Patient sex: M
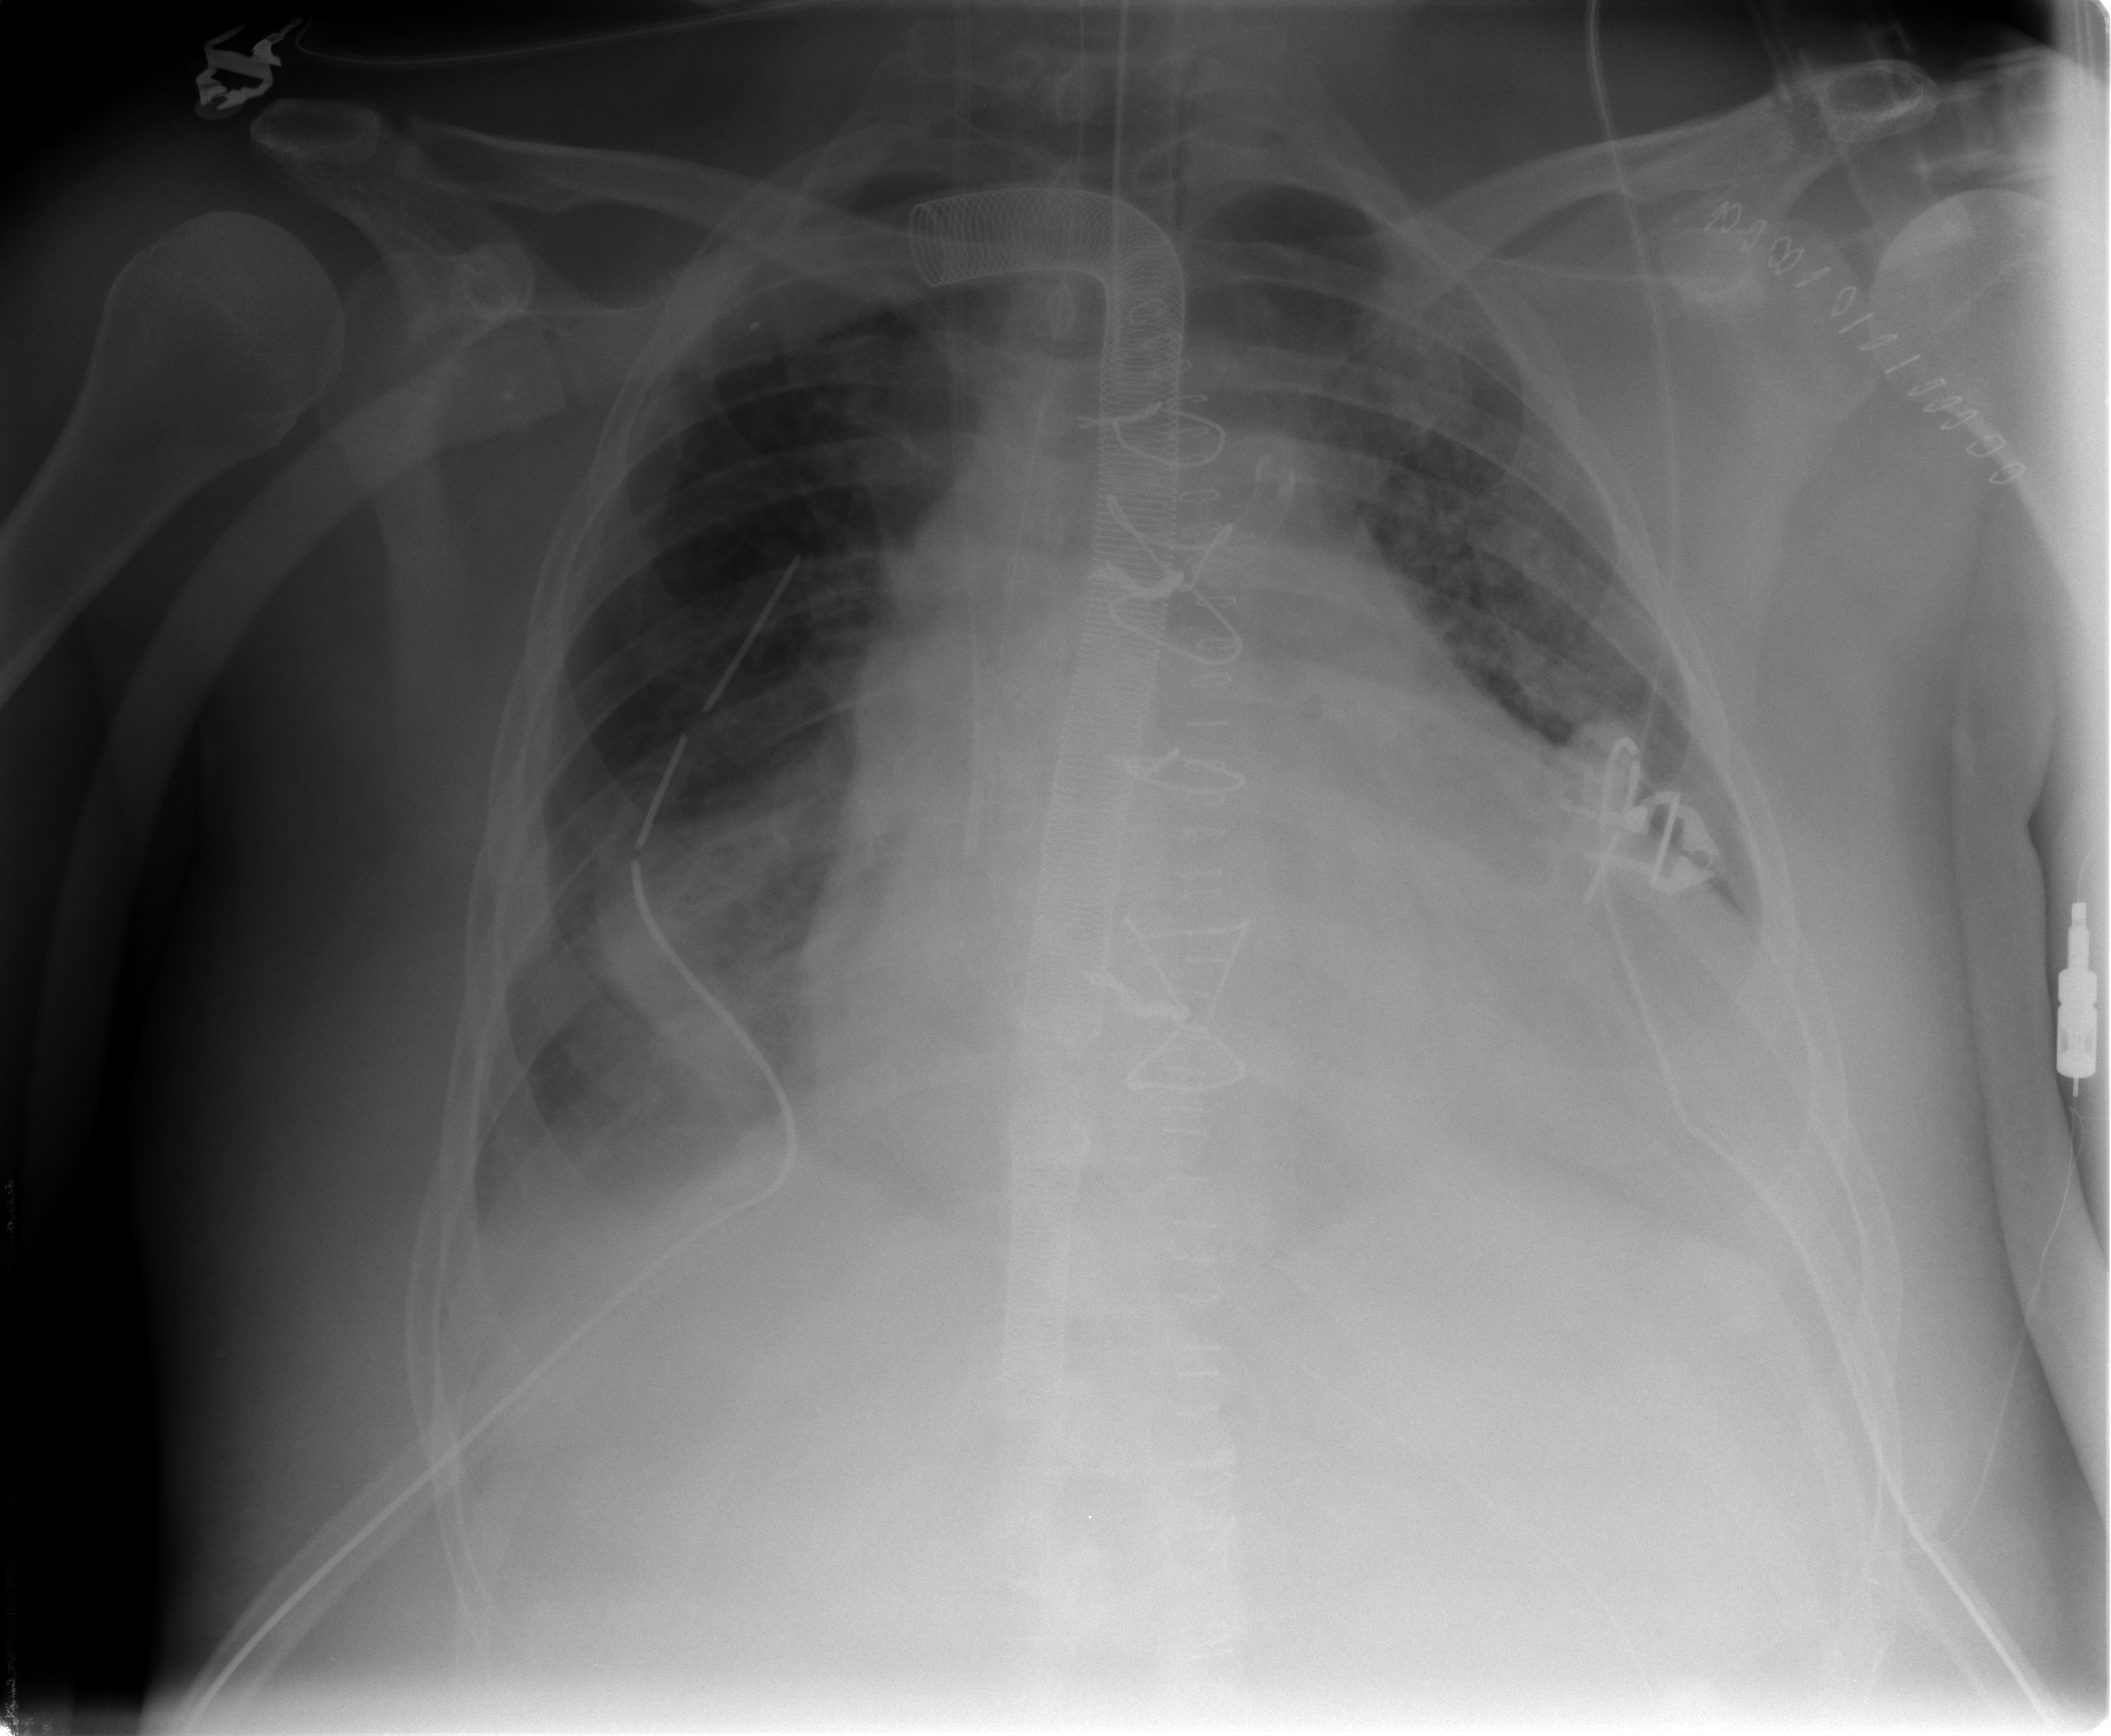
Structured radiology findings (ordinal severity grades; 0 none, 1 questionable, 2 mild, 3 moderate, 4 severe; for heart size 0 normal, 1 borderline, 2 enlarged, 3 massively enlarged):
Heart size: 3
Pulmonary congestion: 2
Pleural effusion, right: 2
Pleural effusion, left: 0
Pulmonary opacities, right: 0
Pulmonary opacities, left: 2
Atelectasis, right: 2
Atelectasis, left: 2